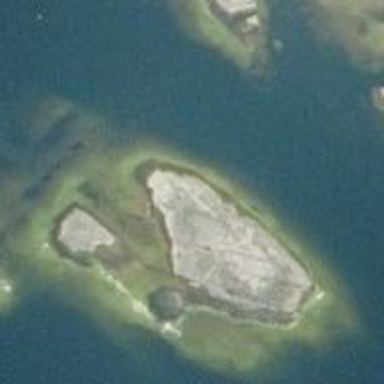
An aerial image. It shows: Islet located along the natural coastline.